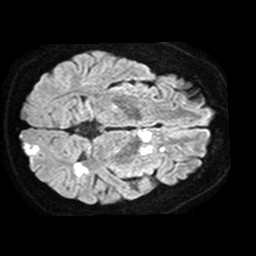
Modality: TRACE
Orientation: axial
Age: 67
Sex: male
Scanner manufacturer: philips
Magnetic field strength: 1.5 T
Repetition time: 3.538 s
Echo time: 0.09411 s